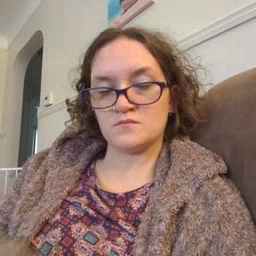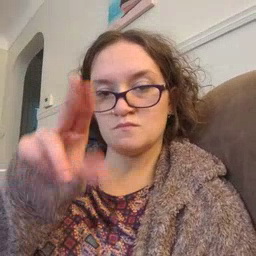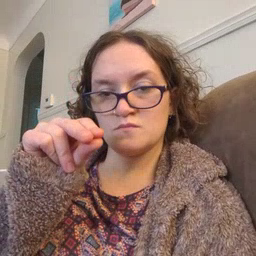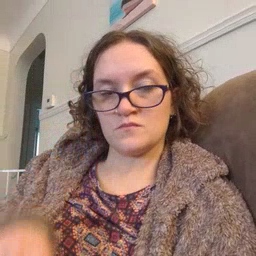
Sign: no